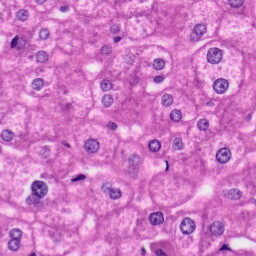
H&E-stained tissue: Liver